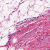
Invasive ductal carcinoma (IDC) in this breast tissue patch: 0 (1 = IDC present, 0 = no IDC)